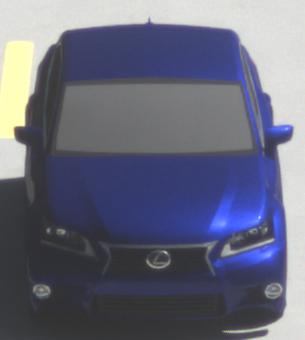
Make: Lexus
Model: GS 250
Detailed model: GS (L10)
Model produced from: 2012/06
Model produced until: 2013/12
Doors: 4
Color: blue
Road condition: dry road
Daytime: morning or afternoon
Contrast: high contrast